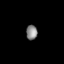
Tissue: lung
Cell type: Myeloid cells
Senescence score: 0.5804
Nuclear area (px): 164
Mean DAPI intensity: 132.994